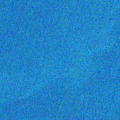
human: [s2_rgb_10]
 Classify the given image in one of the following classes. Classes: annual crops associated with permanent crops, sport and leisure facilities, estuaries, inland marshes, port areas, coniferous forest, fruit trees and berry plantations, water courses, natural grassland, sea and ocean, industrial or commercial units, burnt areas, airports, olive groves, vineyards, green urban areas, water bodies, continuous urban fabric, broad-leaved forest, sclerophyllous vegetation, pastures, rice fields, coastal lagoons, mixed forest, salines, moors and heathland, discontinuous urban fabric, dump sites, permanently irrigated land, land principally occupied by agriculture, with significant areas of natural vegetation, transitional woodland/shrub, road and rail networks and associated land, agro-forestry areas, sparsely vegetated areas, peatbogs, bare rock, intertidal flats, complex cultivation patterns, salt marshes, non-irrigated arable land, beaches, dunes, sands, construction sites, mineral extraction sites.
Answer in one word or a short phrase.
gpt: sea and ocean